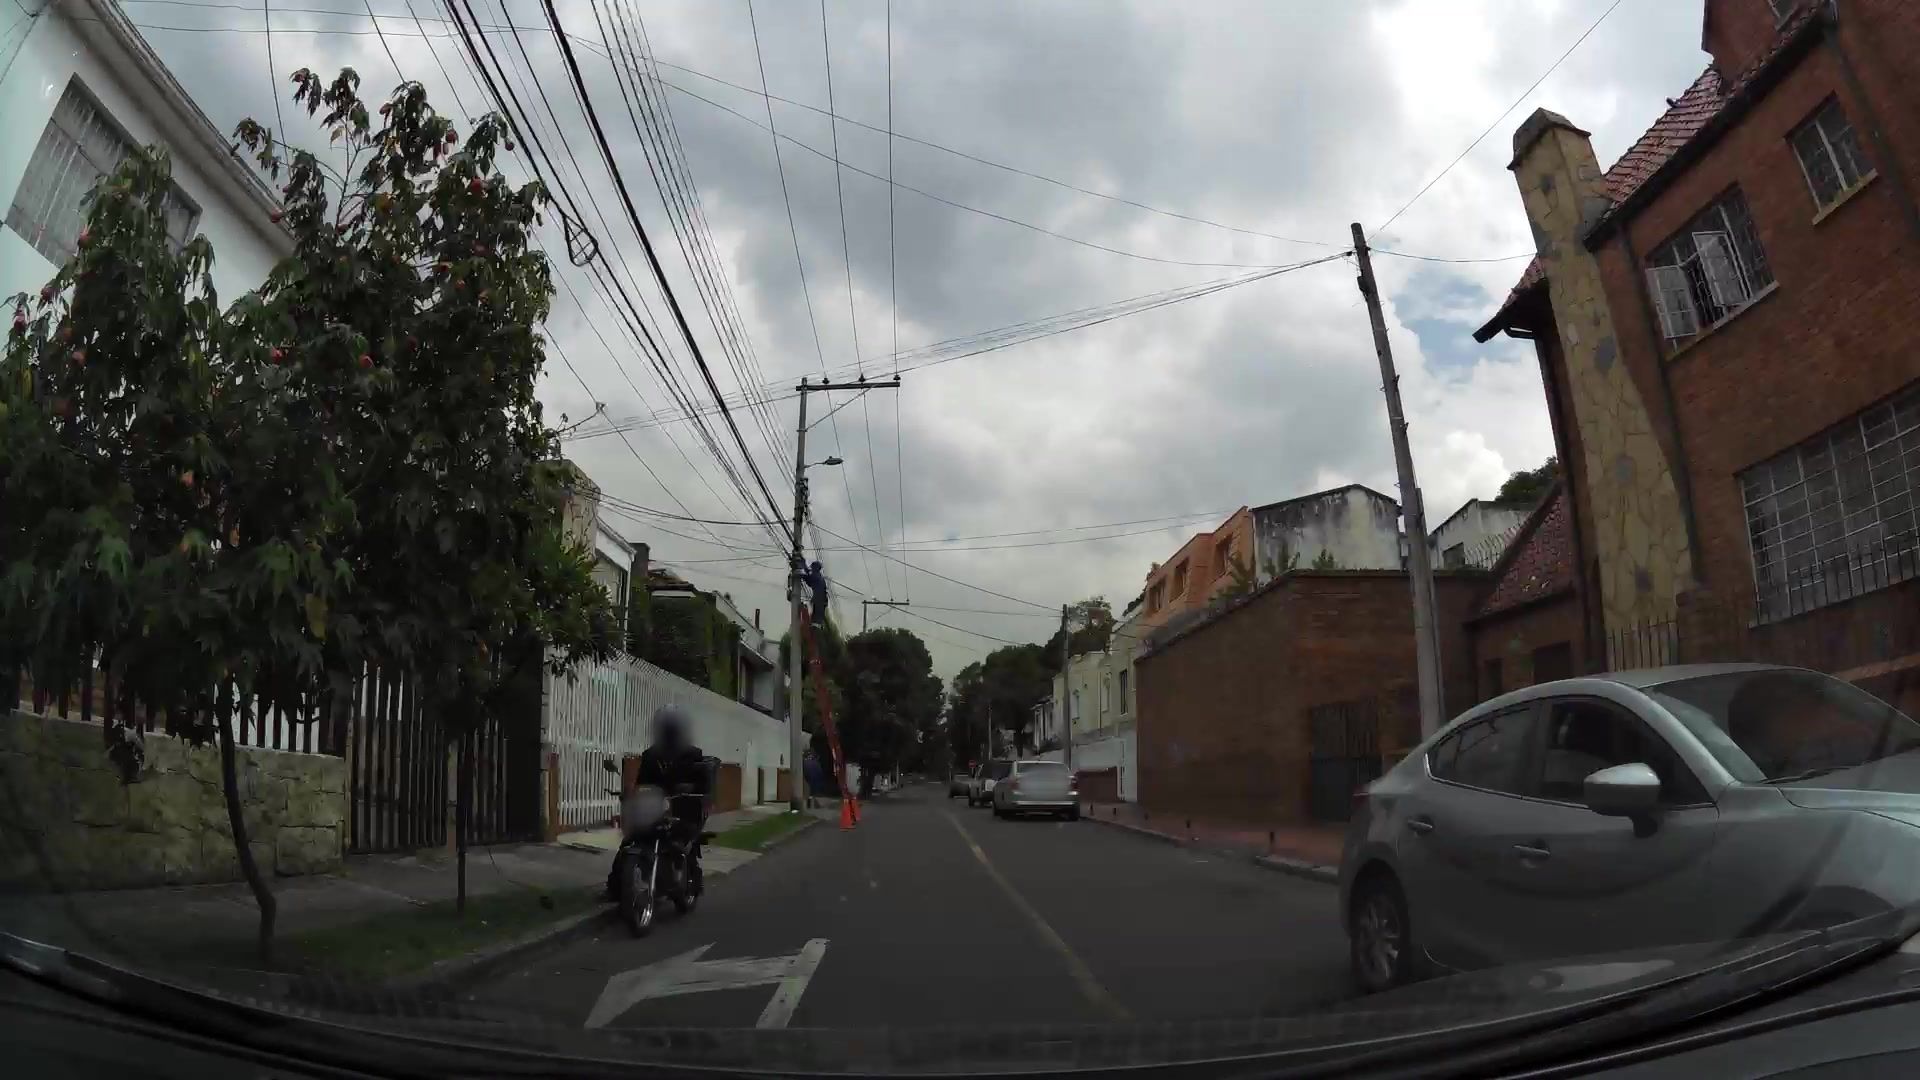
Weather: cloudy
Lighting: day
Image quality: good
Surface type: driving surface
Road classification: residential
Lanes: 2
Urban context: urban centre
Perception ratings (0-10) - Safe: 4.01, Lively: 6.81, Beautiful: 6.03, Boring: 5.06, Depressing: 0.8, Wealthy: 1.06